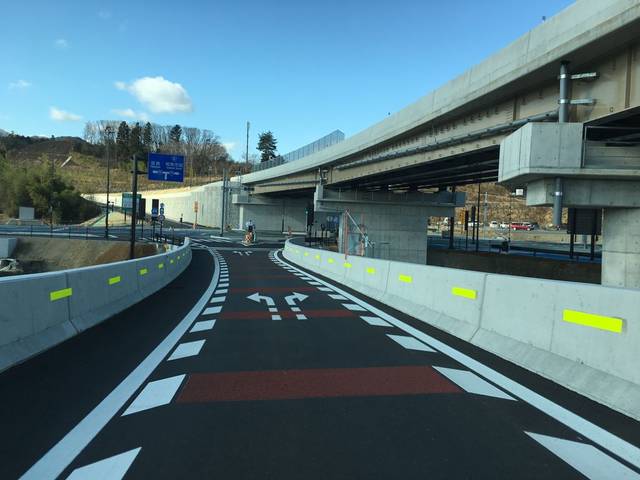
Region: Japan
Coordinates: 37.783, 140.9